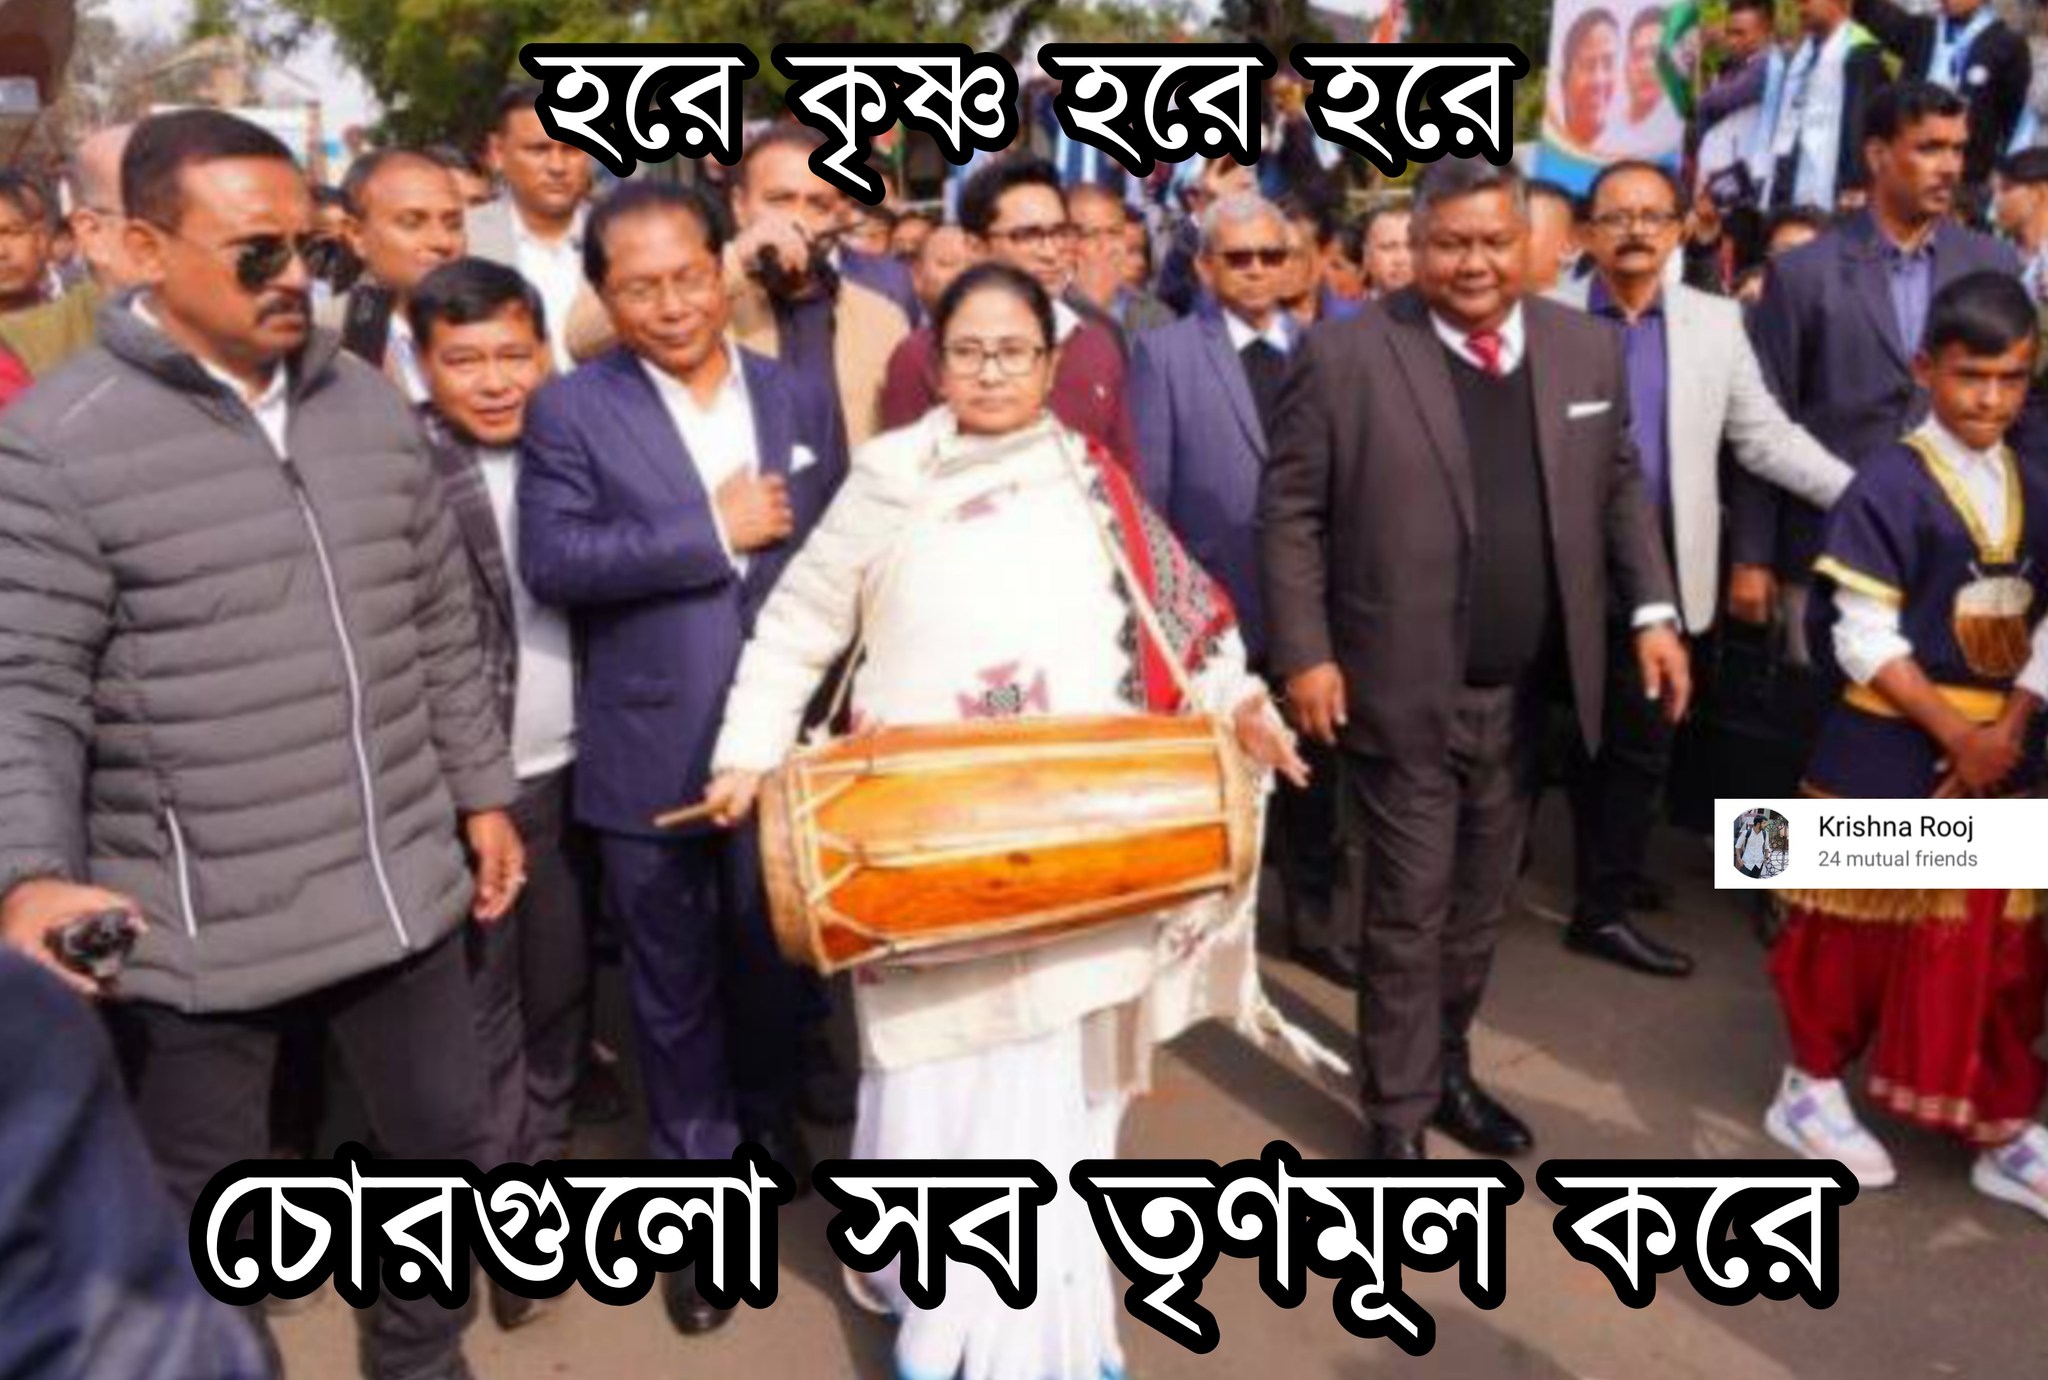
Text: হরে কৃষ্ণ হরে হরে চোরগুলো সব তৃণমূল করে
Label: Hate
Hate category: Political
Targeted group: Organization